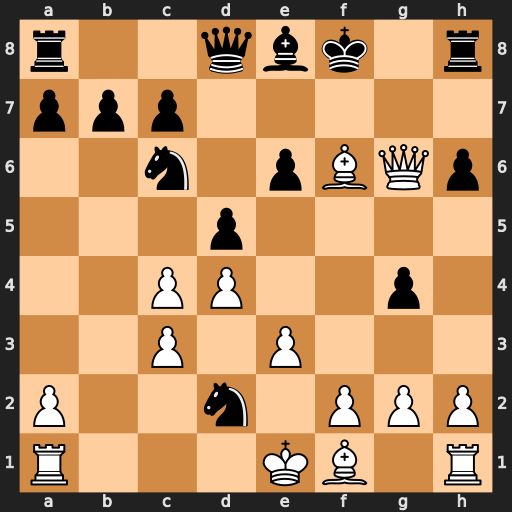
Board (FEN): r2qbk1r/ppp5/2n1pBQp/3p4/2PP2p1/2P1P3/P2n1PPP/R3KB1R
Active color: w
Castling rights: KQ
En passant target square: -
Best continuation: Qg7#